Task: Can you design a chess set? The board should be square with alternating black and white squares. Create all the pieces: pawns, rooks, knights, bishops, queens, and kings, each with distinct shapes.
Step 2838:
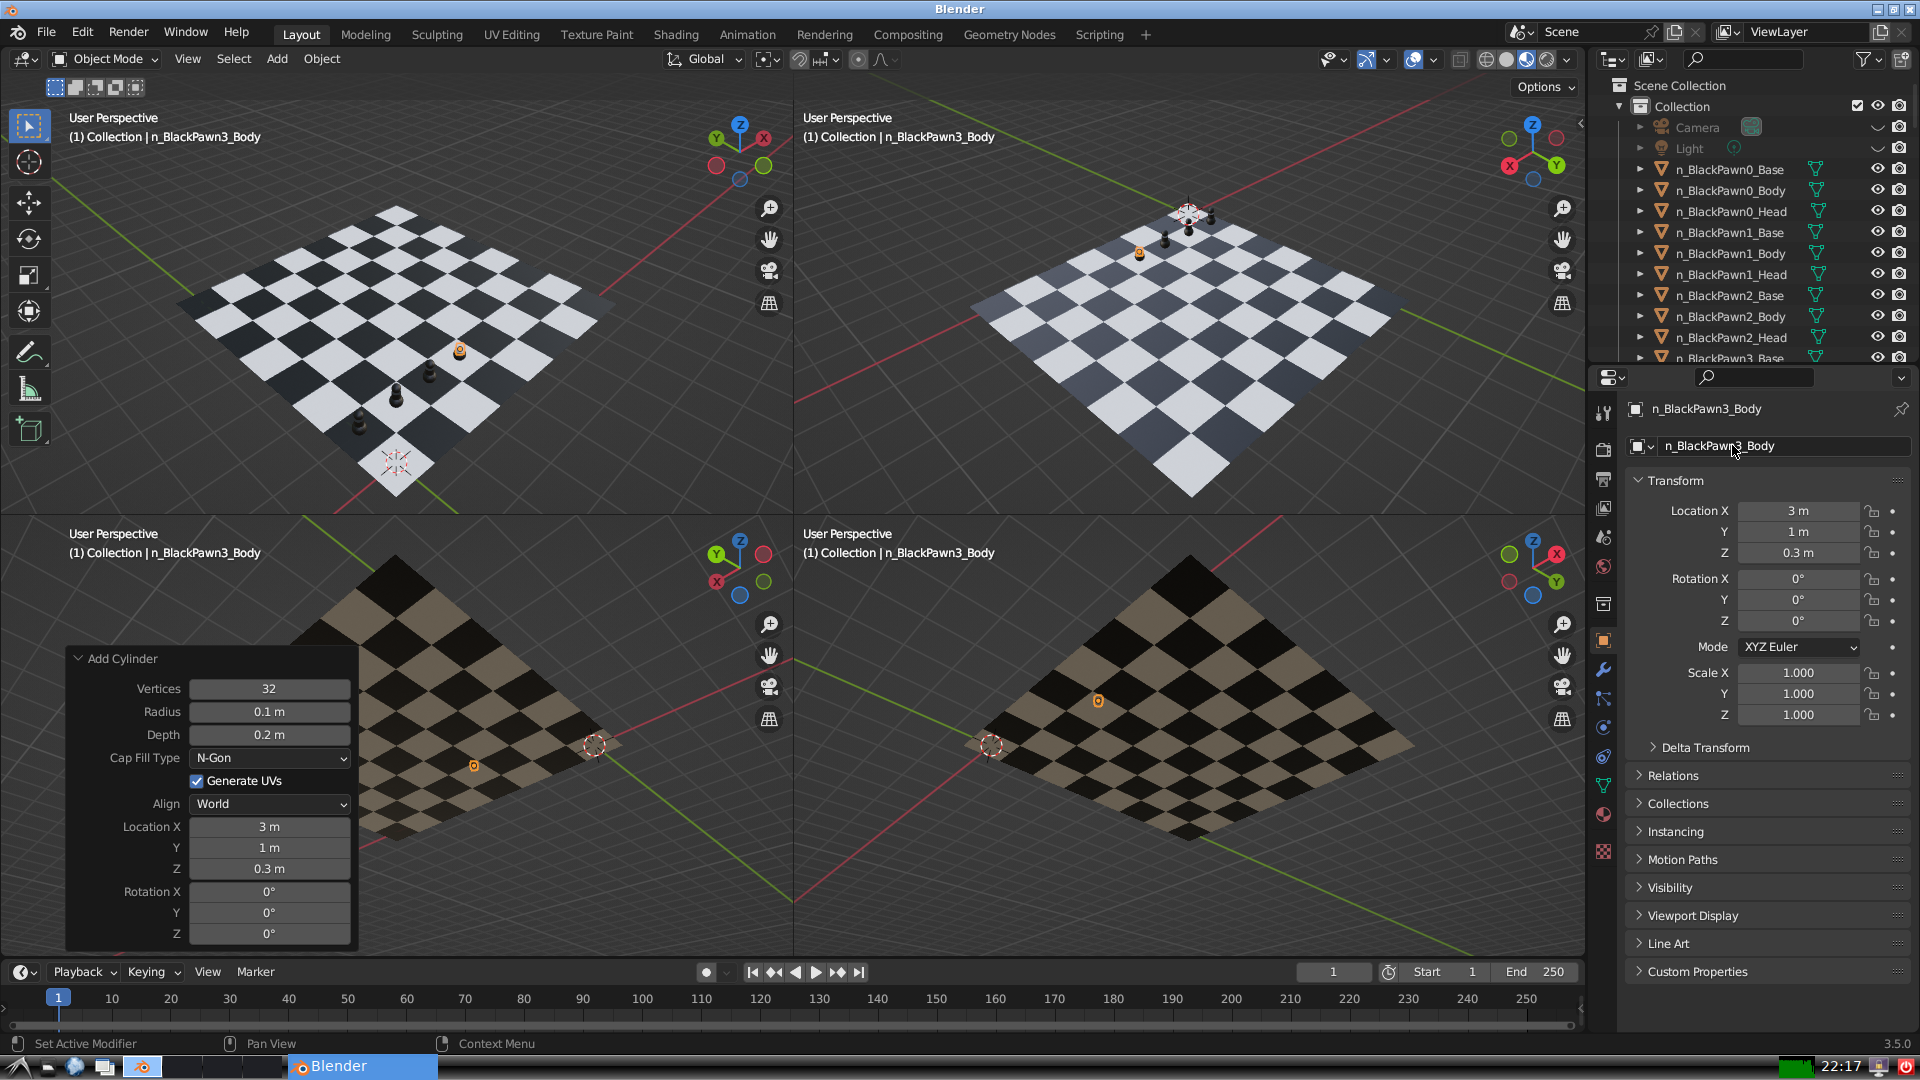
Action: {"mouse_move": [1603, 815]}